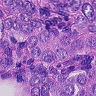
Metastatic tissue present: yes